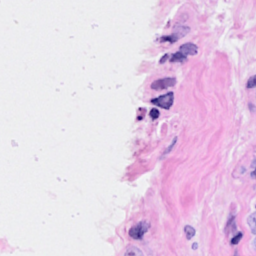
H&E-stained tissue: Breast